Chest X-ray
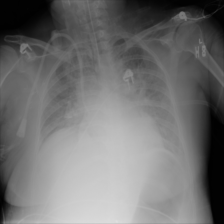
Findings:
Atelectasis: negative
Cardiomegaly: negative
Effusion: negative
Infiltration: positive
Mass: negative
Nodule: negative
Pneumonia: negative
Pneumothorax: negative
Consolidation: negative
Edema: positive
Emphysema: negative
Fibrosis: negative
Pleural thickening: negative
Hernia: negative